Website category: university
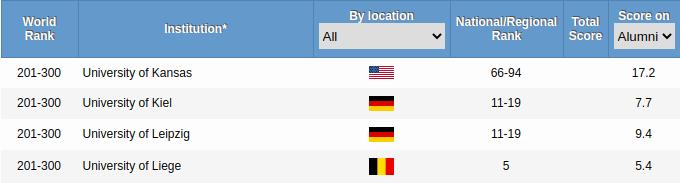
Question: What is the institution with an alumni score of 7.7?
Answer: University of Kiel

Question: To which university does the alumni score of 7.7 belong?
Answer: University of Kiel

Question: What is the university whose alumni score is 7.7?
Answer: University of Kiel

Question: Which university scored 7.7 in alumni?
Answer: University of Kiel

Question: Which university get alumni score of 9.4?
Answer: University of Leipzig

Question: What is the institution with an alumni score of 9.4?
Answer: University of Leipzig

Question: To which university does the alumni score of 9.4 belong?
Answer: University of Leipzig

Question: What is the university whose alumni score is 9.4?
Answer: University of Leipzig

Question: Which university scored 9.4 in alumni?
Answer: University of Leipzig

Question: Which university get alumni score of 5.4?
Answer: University of Liege

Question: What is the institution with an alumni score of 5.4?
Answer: University of Liege

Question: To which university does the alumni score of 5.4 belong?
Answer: University of Liege

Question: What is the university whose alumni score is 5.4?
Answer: University of Liege

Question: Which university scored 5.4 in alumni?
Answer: University of Liege